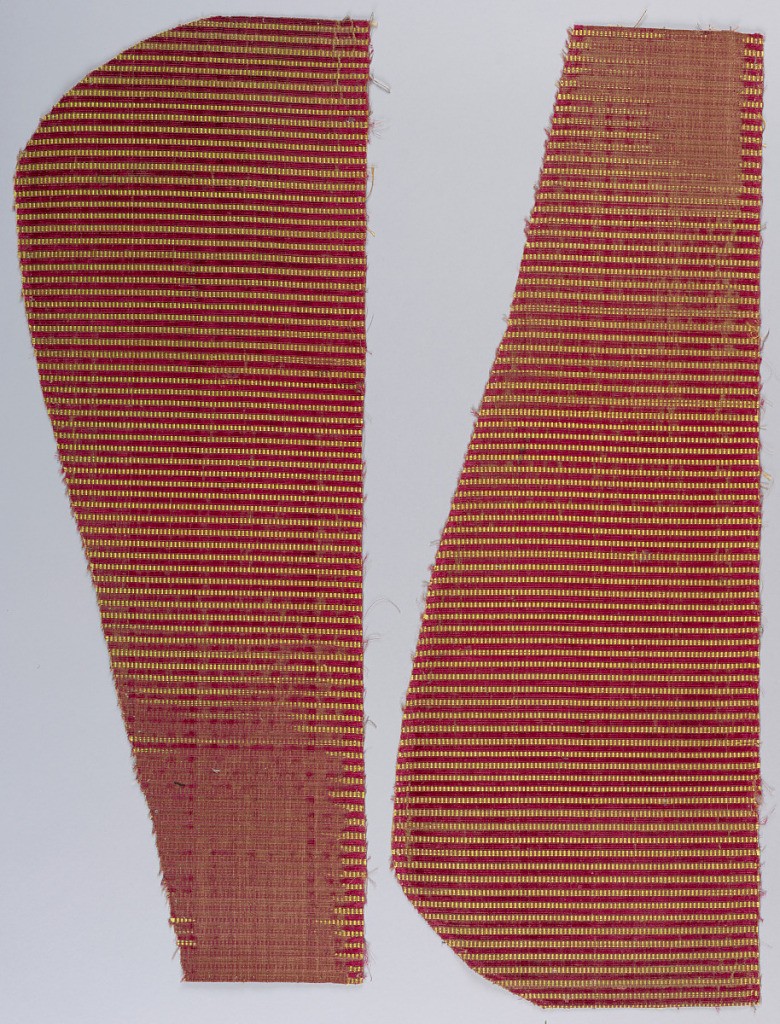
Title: Fragments
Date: possibly late 16th century
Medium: silk Technique: velvet
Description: Bands of red cut and uncut pile alternate with yellow.